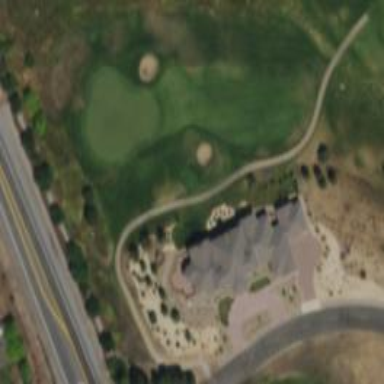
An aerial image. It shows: Rough grassy area used for golf.